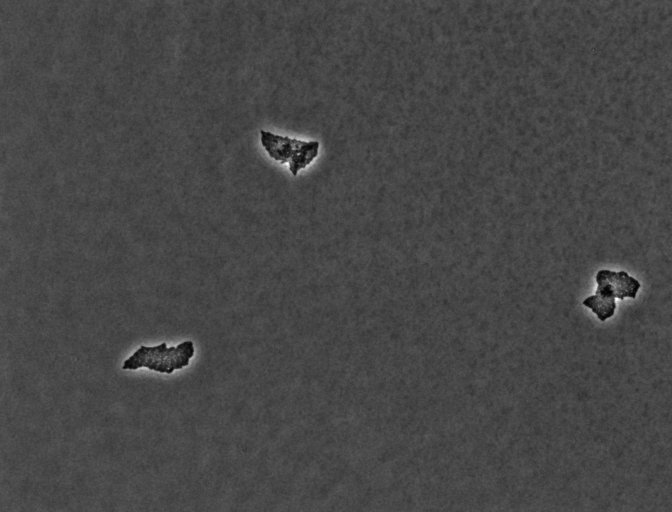
Phase contrast microscopy, 20x objective, 3 h incubation